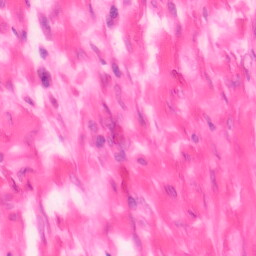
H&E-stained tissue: Colon